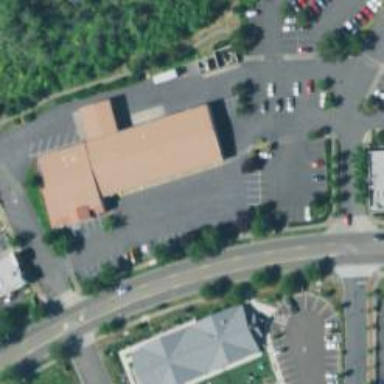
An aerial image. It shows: Building that houses tire shop.